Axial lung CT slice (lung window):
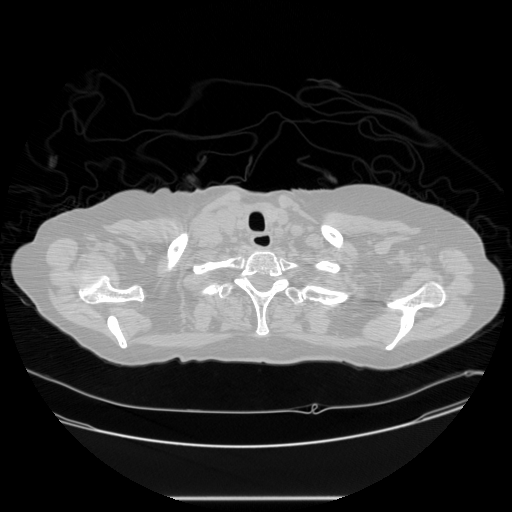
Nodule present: no